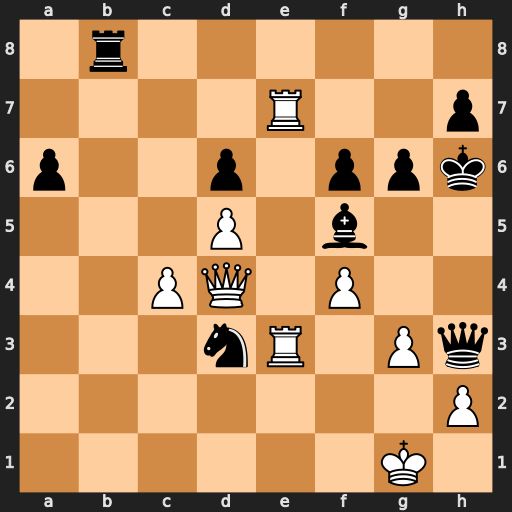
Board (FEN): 1r6/4R2p/p2p1ppk/3P1b2/2PQ1P2/3nR1Pq/7P/6K1
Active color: w
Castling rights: -
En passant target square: -
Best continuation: Rxh7+ Kxh7 Qa7+ Kh6 Qxb8